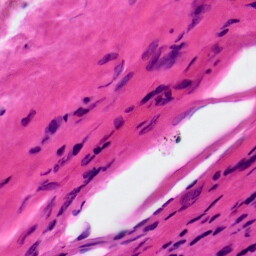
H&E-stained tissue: Ovarian